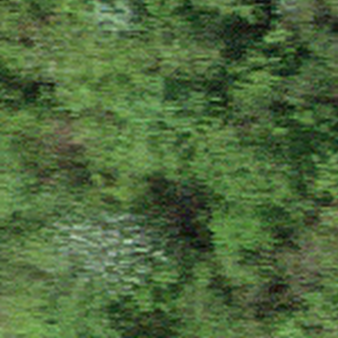
Label: other